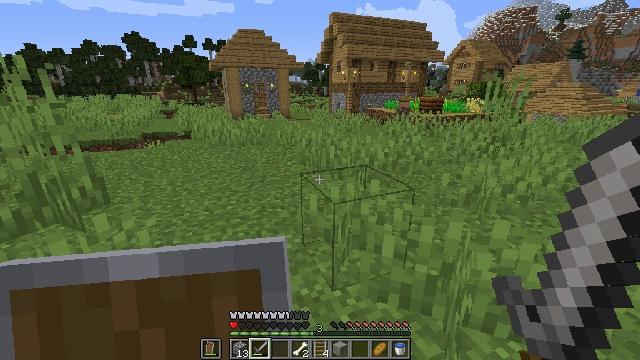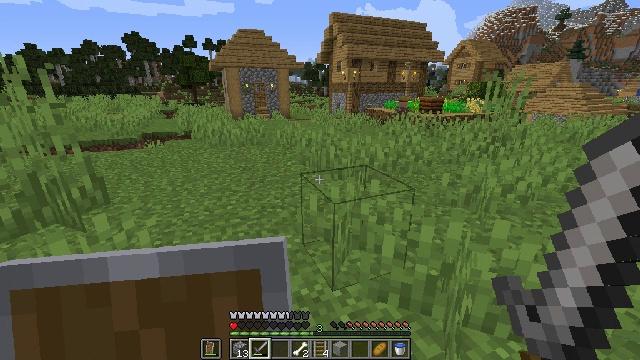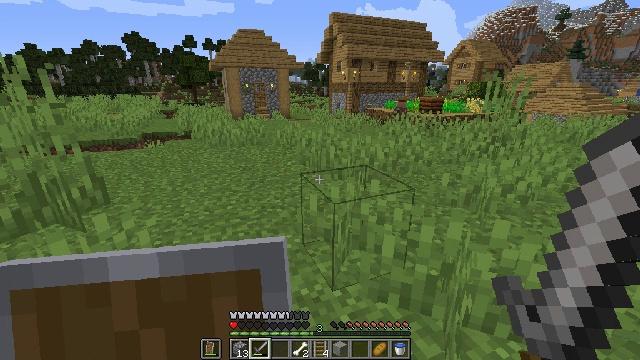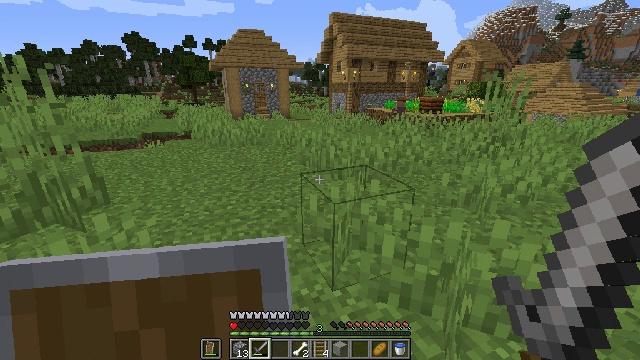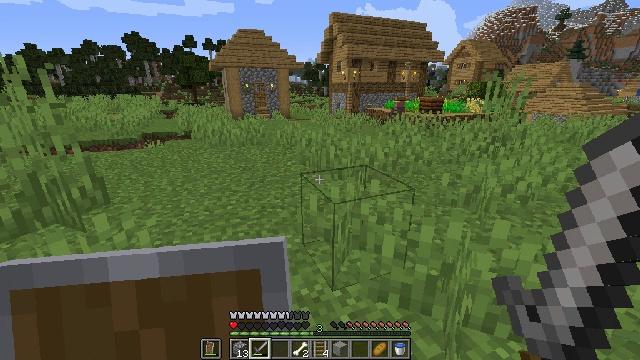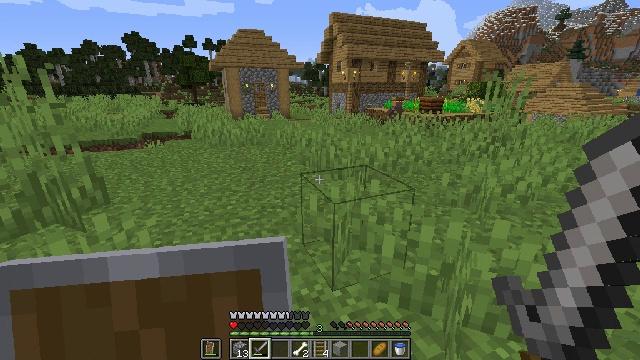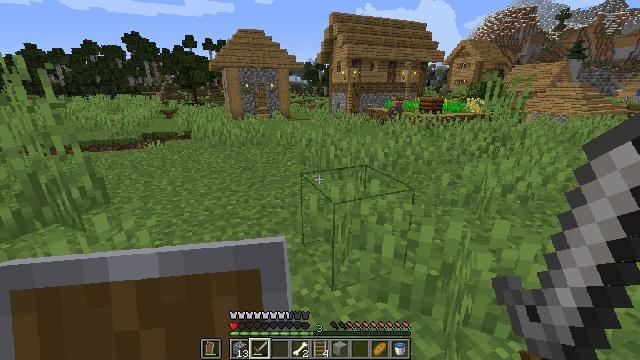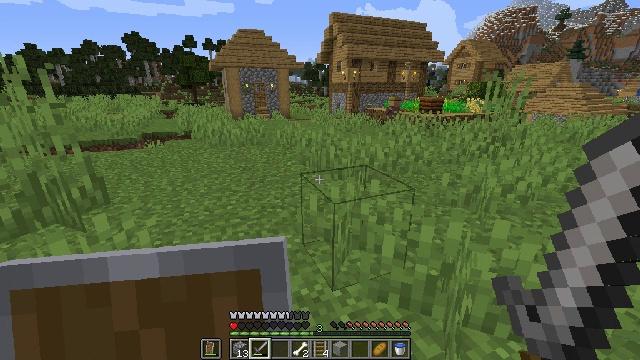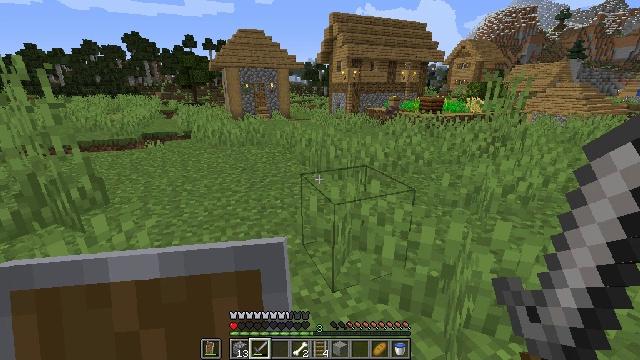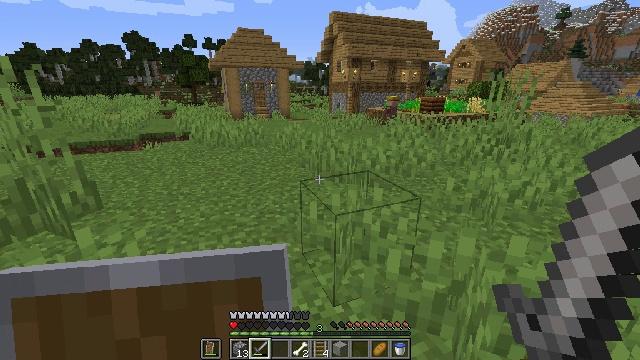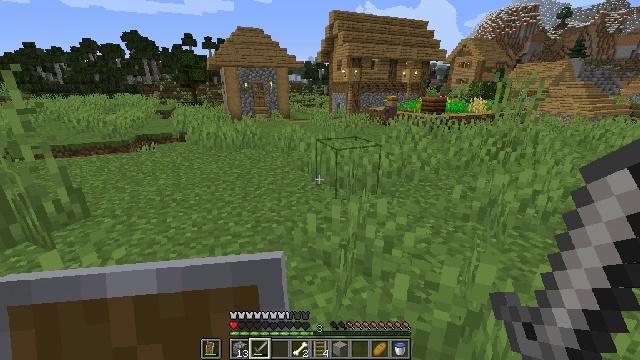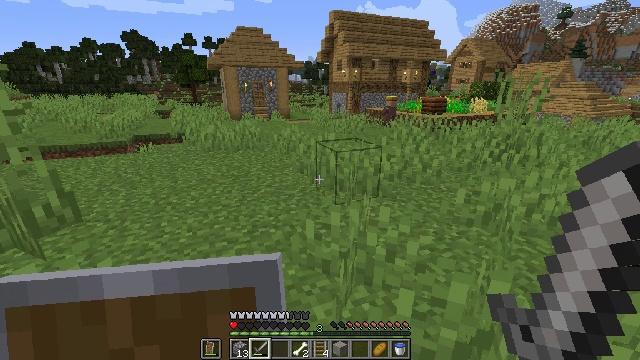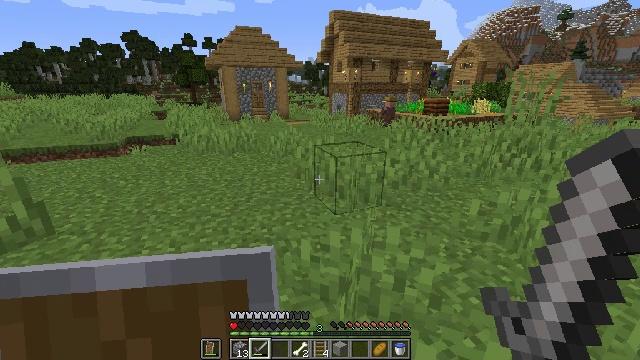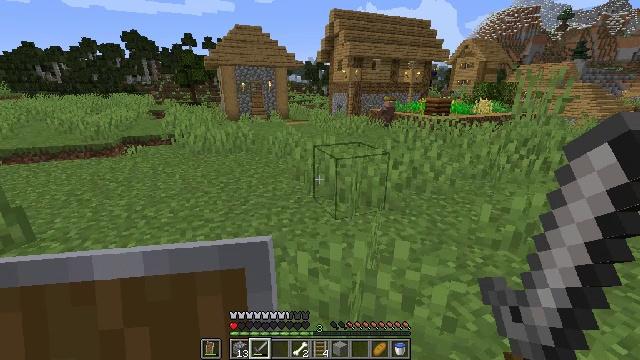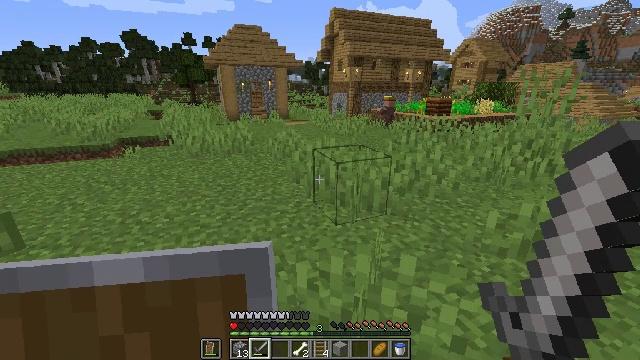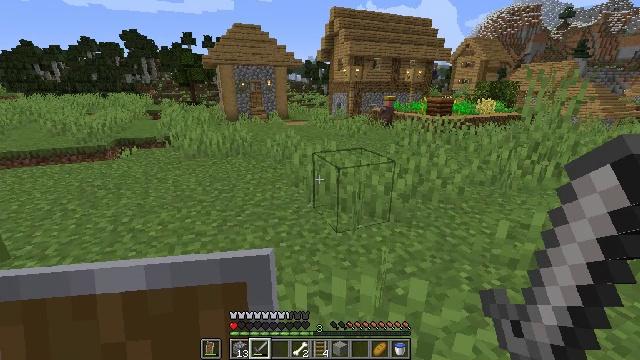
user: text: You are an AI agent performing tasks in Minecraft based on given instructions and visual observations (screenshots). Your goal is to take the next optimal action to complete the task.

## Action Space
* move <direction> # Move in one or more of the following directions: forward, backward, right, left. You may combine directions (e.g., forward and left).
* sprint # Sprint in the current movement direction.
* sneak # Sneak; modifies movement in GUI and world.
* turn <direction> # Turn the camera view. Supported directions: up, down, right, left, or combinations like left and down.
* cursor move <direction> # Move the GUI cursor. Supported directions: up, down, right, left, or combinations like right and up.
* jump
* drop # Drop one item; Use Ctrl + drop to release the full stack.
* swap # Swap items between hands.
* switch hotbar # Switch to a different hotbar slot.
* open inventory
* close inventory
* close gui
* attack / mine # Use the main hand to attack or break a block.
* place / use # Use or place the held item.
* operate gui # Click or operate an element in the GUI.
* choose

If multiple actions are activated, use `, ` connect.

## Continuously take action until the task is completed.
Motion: motion action
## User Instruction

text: Collect carrots by breaking the crop.
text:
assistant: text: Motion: no_op
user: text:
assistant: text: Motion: no_op
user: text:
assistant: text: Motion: no_op
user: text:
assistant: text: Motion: no_op
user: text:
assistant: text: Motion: no_op
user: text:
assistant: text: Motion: no_op
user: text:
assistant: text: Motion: no_op
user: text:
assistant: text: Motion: move forward
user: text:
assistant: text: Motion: move forward
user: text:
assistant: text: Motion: move forward
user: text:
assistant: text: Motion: move forward
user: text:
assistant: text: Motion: move forward
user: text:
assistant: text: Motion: move forward
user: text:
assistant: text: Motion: move forward
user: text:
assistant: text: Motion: move forward
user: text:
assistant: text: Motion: move forward
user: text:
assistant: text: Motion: move forward
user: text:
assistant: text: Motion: move forward
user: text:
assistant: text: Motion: move forward
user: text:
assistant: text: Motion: move forward
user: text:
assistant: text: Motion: move forward
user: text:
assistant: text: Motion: move forward
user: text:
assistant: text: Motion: move forward
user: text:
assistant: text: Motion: move forward
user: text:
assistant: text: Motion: move forward
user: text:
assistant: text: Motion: move forward
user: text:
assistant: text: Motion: move forward
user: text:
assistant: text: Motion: move forward
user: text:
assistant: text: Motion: move forward
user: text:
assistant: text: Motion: move forward